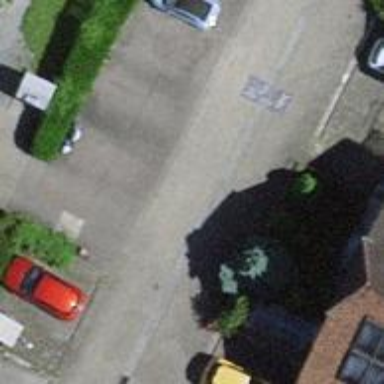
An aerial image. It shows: Paved road in living street.